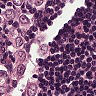
Metastatic tissue present: yes